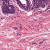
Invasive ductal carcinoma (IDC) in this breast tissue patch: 0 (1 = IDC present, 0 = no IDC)